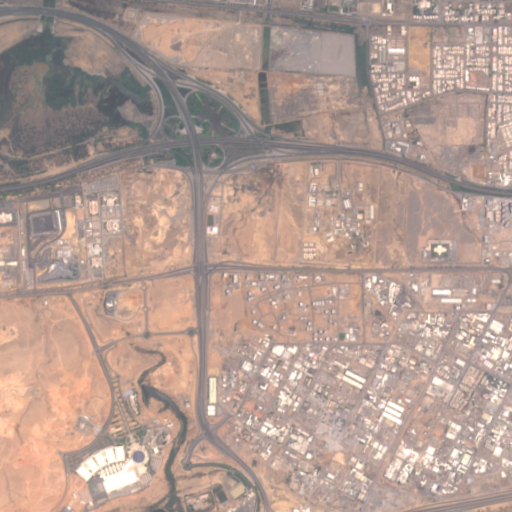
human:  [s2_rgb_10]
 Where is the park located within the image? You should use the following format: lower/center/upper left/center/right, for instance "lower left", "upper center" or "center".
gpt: The park is located in the lower center of the image.
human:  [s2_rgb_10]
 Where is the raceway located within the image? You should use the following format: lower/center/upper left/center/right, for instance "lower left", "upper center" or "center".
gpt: The raceway is located in the center left of the image.
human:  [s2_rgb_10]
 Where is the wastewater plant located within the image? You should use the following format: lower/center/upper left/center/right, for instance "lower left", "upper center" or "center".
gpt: The wastewater plant is located in the lower left of the image.
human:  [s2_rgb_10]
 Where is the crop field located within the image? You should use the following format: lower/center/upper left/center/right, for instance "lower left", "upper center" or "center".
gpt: There is no crop field in the image.